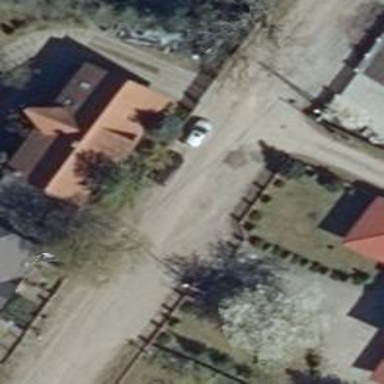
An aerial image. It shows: Residential building.